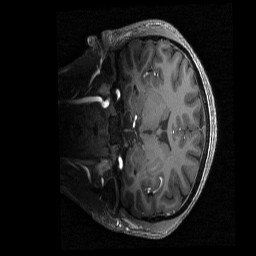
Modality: T1w
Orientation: coronal
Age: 22
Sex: female